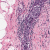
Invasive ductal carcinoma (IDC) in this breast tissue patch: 0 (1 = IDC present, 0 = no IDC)